Question: So, I already have the circle in my screen and showed it up, but I wanted to change the graphic from the "default circle", which is created by using the code like so:
'''
circle.graphic.BeginFill();
circle.graphic.DrawCircle(10,10,10);
circle.graphic.EndFill();
addChild(circle);
'''
I wanted to change that to my desired image like so:

How do I do that?
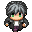
Answer: Use 'BitmapData' and 'beginBitmapFill' with circle like so:
'''
var myBitmap:BitmapData;
var imgLoader:Loader = new Loader();
imgLoader.load(new URLRequest("myImage.png"));
imgLoader.contentLoaderInfo.addEventListener(Event.COMPLETE, drawImage);
function drawImage(e:Event):void
{
myBitmap = new BitmapData(imgLoader.width, imgLoader.height, false);
myBitmap.draw(imgLoader);
var circle:Sprite = new Sprite();
circle.graphics.beginBitmapFill(myBitmap, null, true);
circle.graphics.drawCircle(50,50,100);
circle.graphics.endFill();
addChild(circle);
}
'''
For more info see <URL>